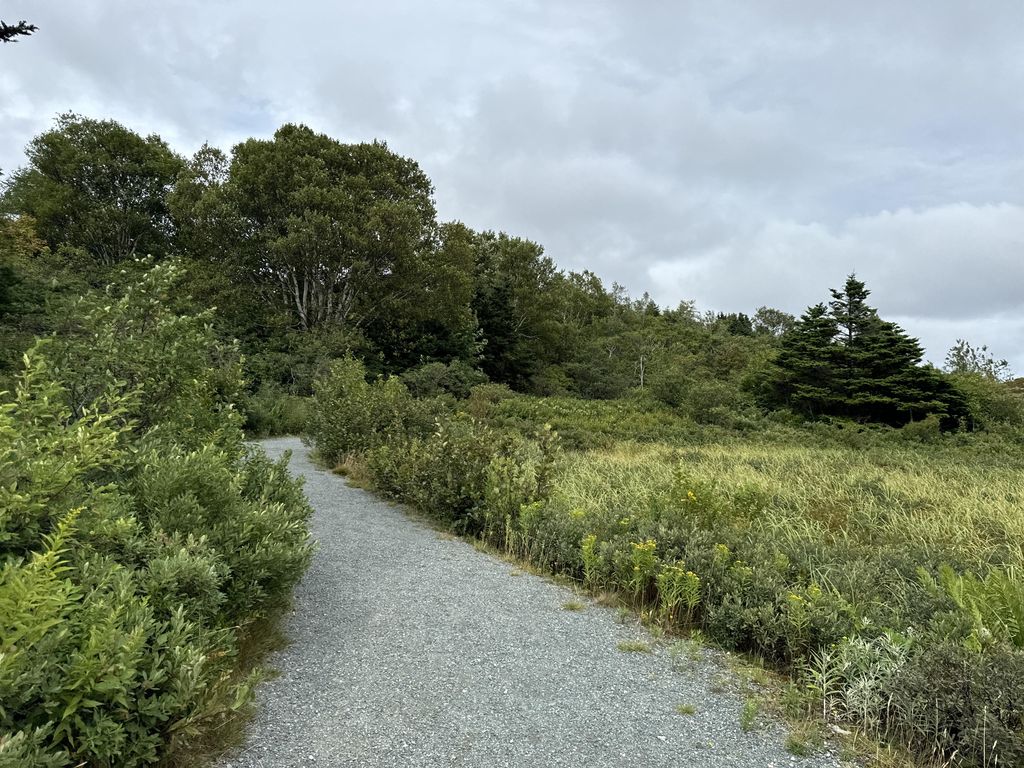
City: st_johns